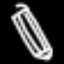
Label: pencil